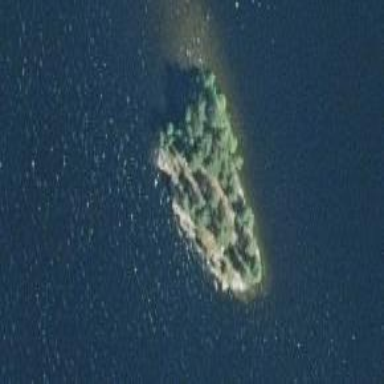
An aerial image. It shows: Islet surrounded by woodland.